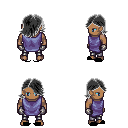
a pixel art fantasy rpg character, male body template, human, dark skin, chain tabard jacket, metal pants, gray swoop hairstyle, metal gloves, black slippers, four views (front, back, left, right), 2x2 character sprite sheet, small pixel art, hard edges, no anti-aliasing